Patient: sex M, age 58
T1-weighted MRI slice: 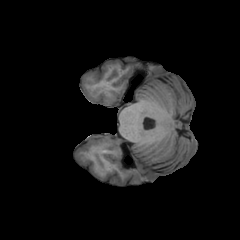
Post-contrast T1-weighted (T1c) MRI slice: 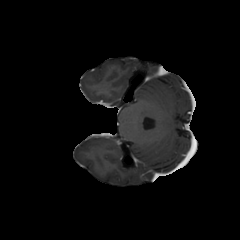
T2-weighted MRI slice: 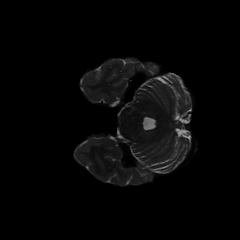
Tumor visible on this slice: no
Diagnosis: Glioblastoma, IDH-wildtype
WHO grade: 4